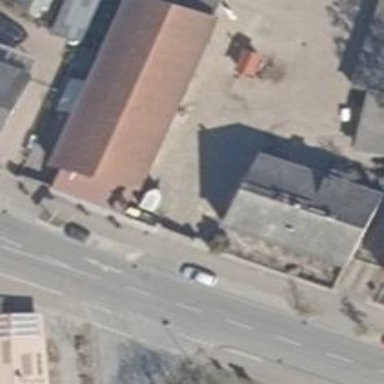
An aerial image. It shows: Building used as car repair shop.